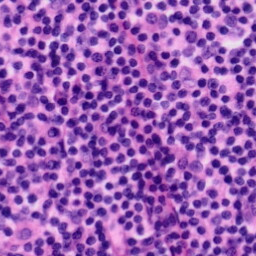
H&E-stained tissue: Tonsil